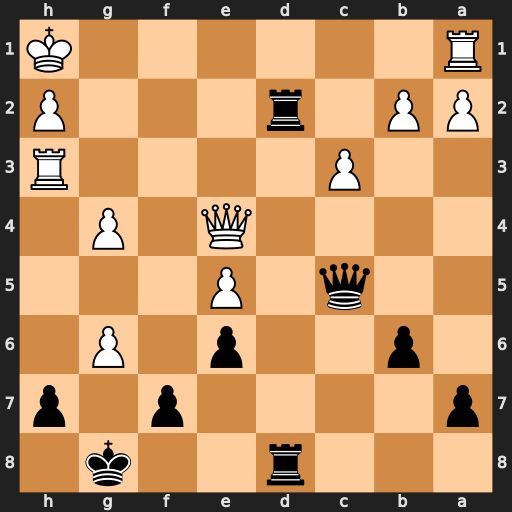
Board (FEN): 3r2k1/p4p1p/1p2p1P1/2q1P3/4Q1P1/2P4R/PP1r3P/R6K
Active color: b
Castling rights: -
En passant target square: -
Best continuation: Rd1+ Rxd1 Rxd1+